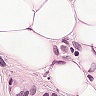
Metastatic tissue present: yes